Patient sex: M
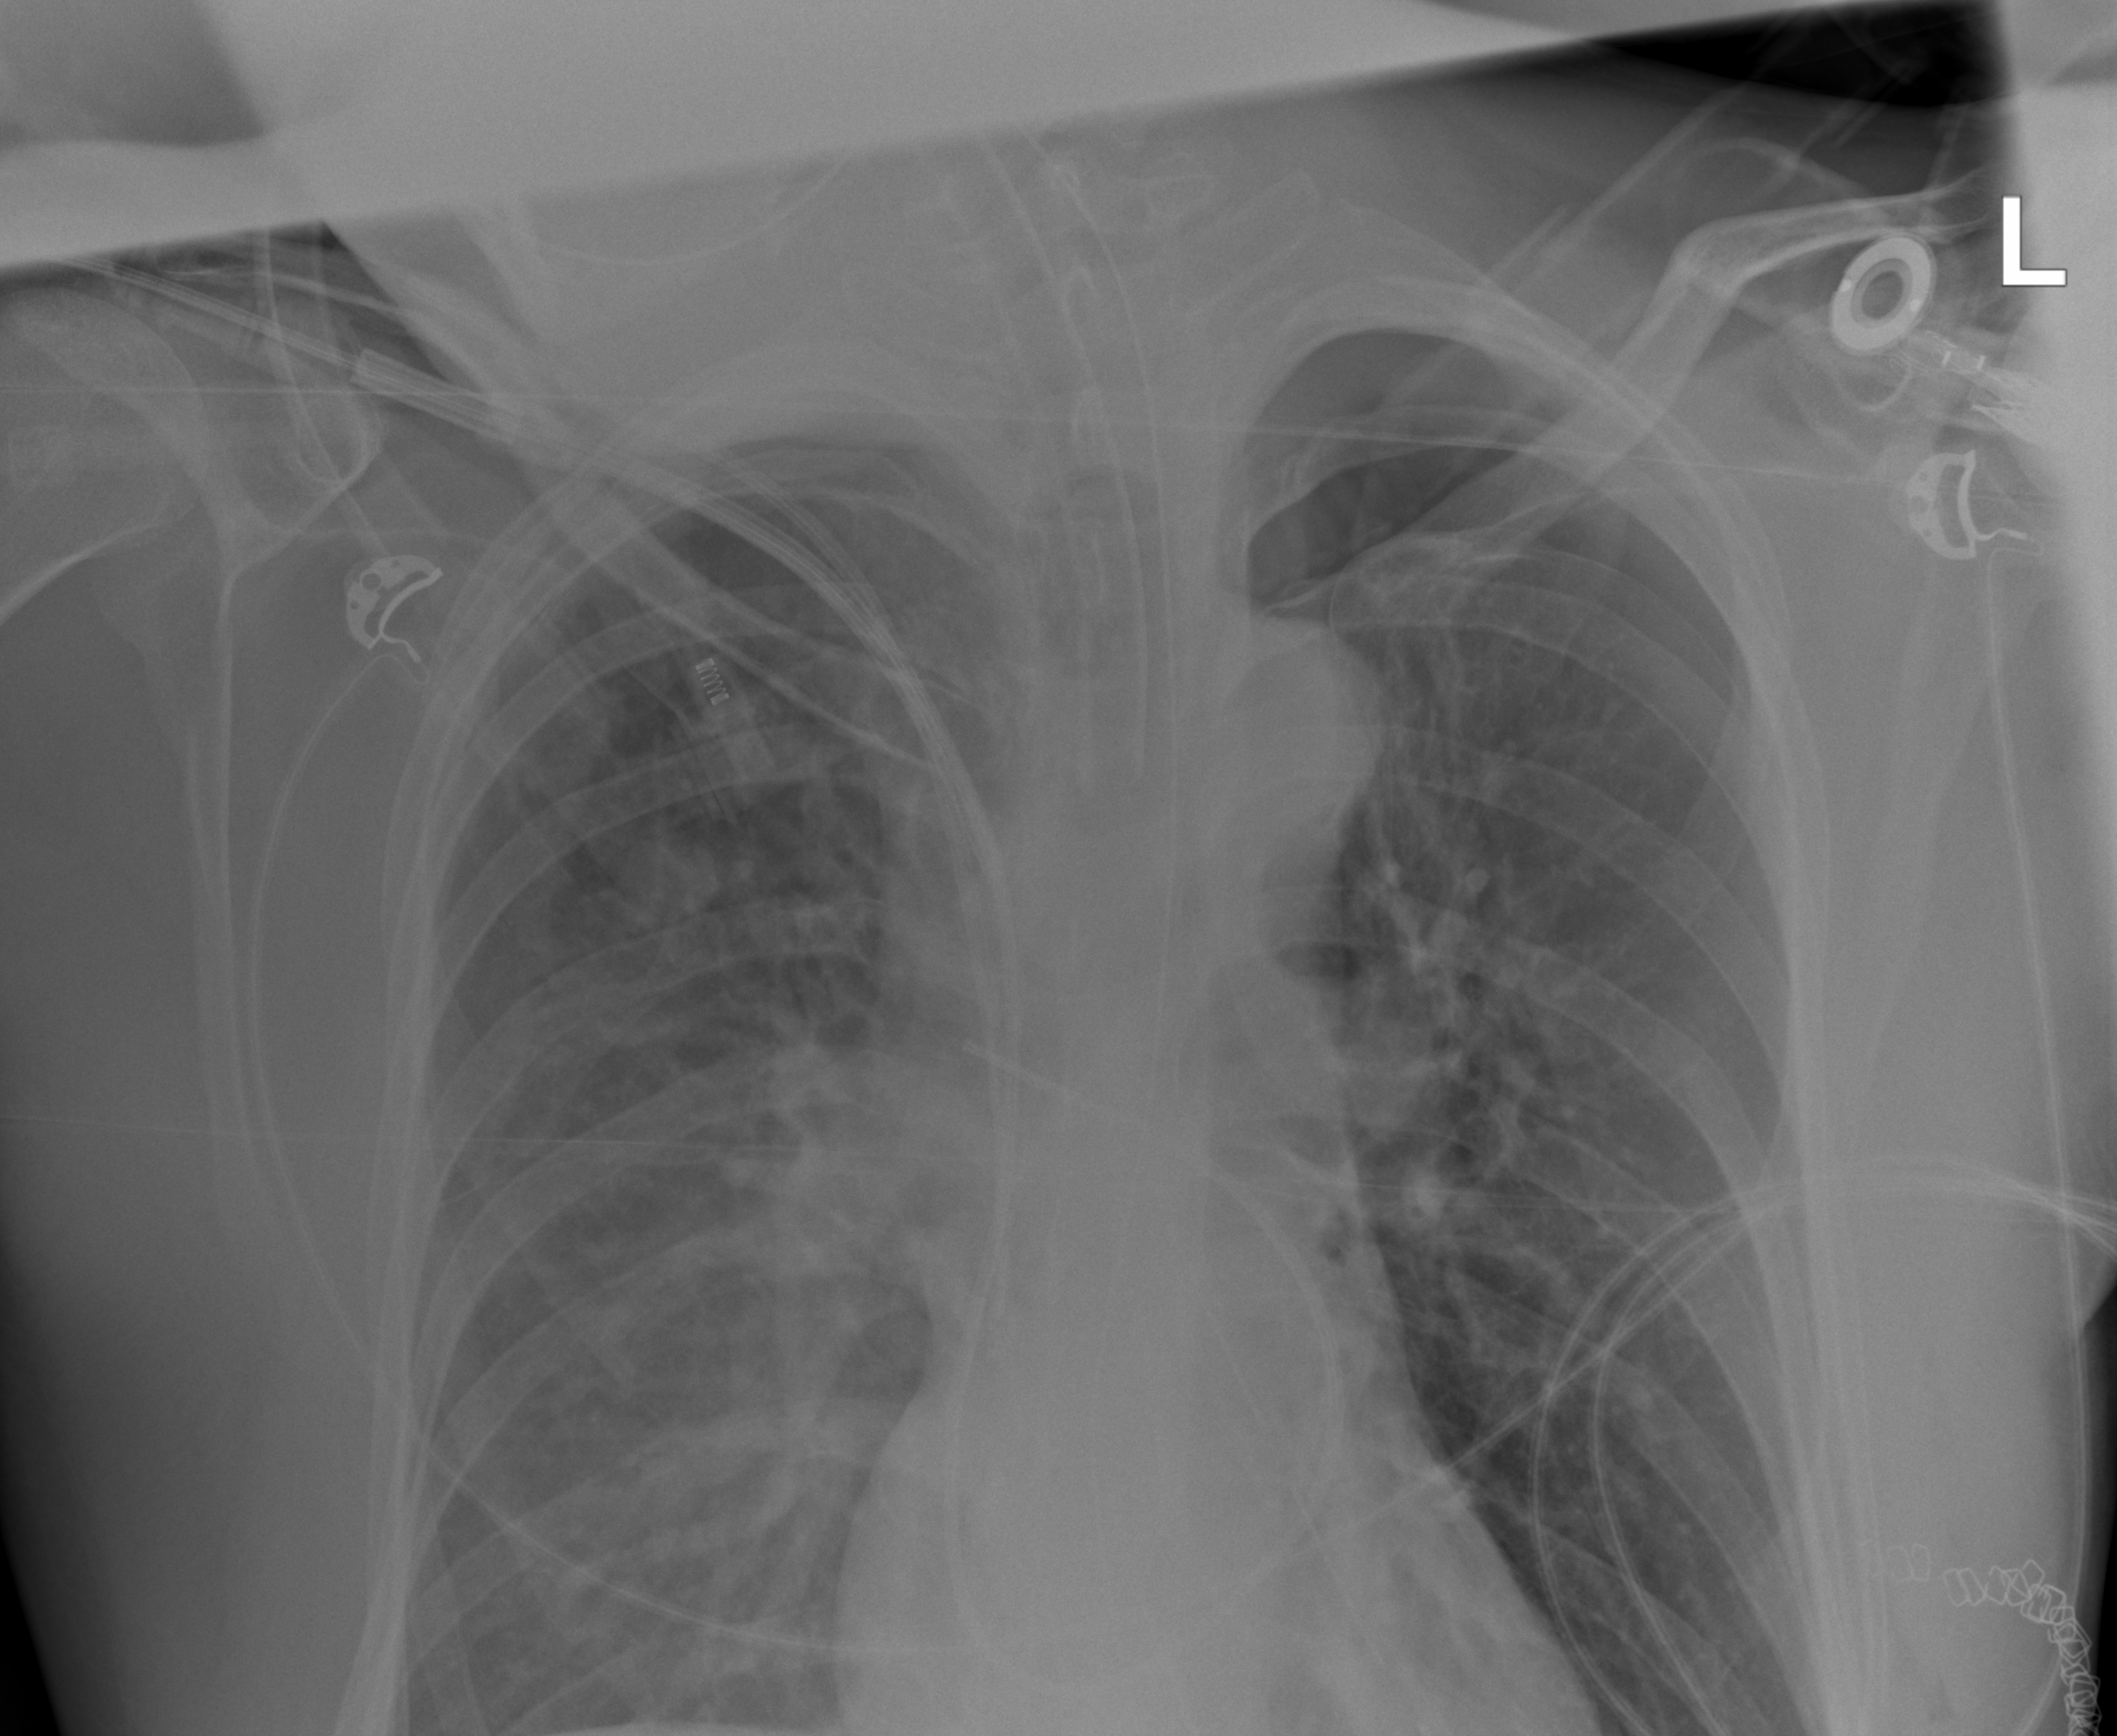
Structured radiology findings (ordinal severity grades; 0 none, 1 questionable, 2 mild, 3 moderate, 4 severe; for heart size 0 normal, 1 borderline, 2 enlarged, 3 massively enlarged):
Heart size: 0
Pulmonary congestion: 0
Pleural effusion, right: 3
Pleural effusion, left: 0
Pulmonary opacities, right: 0
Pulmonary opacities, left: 0
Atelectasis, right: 2
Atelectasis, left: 2